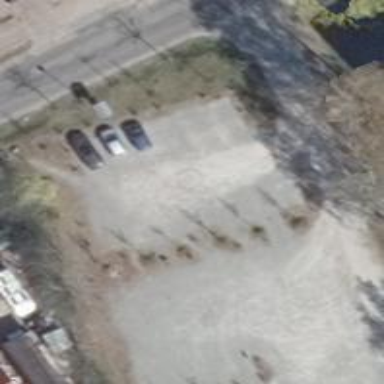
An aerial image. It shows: Parking area with surface.